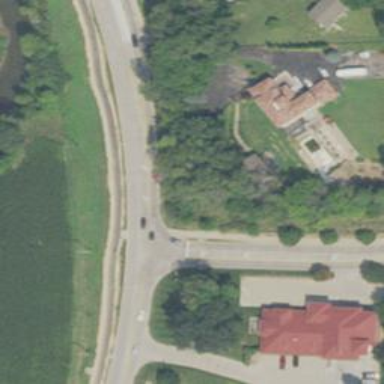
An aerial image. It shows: Uncontrolled road crossing.